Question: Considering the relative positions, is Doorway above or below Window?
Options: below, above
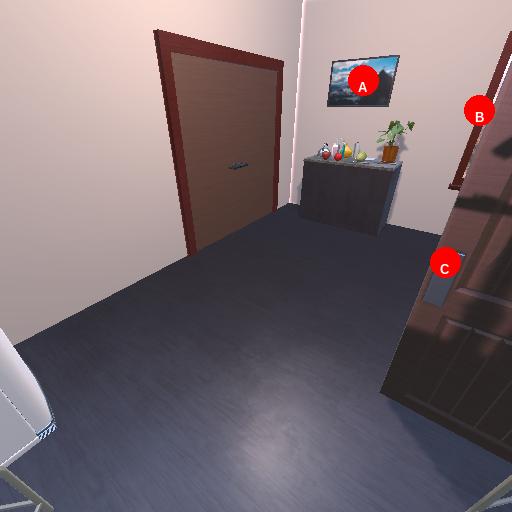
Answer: below